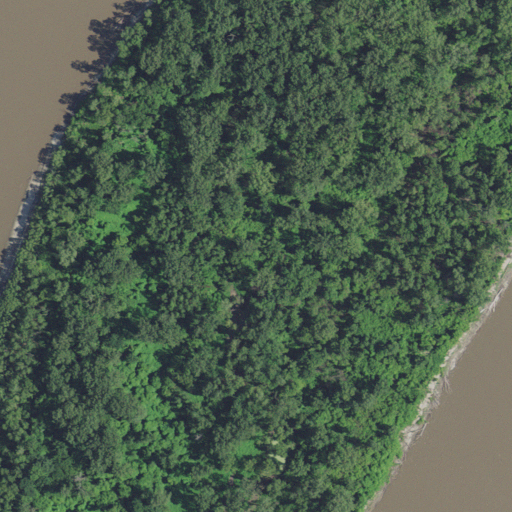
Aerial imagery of island in Missouri named Duck Island containing woody wetlands, open water, herbaceous wetlands, and barren land